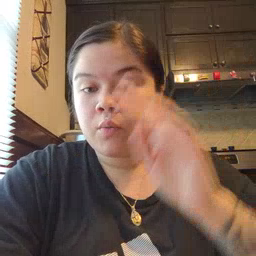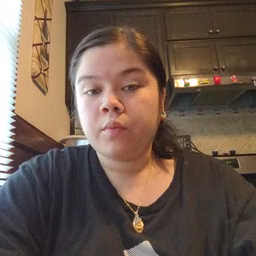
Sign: hello